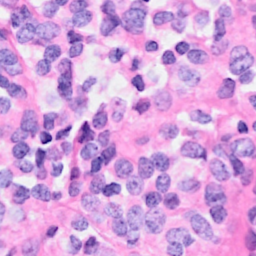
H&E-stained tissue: Breast